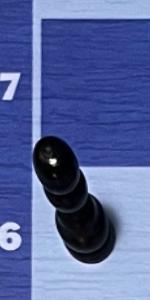
Label: Pawn_Black